Question: I'm trying to use IronPython with Visual Studio 2013 Express Web. Whenever I first try to run the web application VS complains. I can click yes and the webpages work:
'''
This Project is out of Date:
Debug Any CPU
Would you like to build it?
'''
VS also complained when I used regular Python 2.7. This occurred with bottle, flask and a simple online Python page for testing.
What does this mean?
What problem(s) can this cause me in the future?
The IronPython installed is the latest version, 2.7.

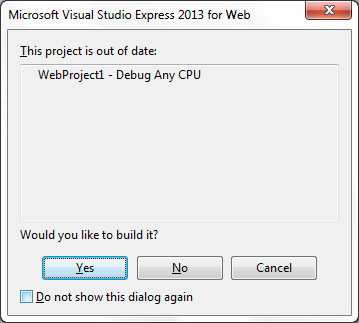
Answer: "Debug Any CPU" is the build mode that's set. Debug means non-optimized so that a debugging session will show operations in the proper order, the opposite is Release. Any CPU means that the code isn't compiled directly to CPU instructions but goes to an intermediate code, so it can be run on different processors.